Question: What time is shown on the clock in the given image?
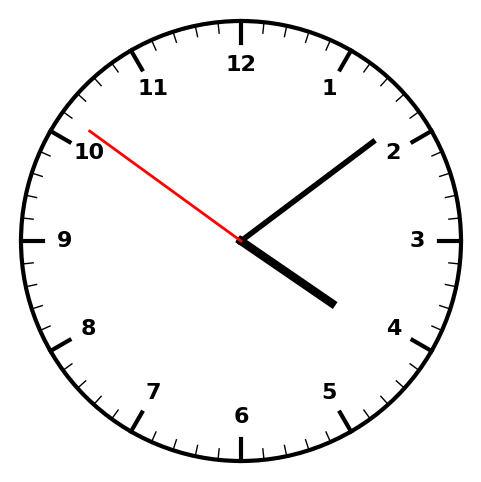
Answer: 04:08:51